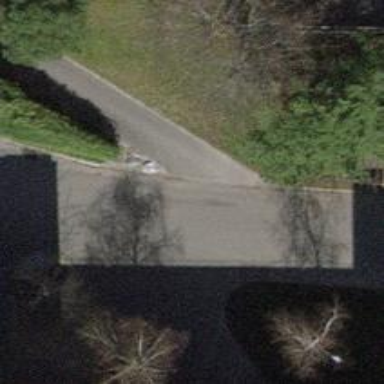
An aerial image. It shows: Pedestrian path with asphalt surface.